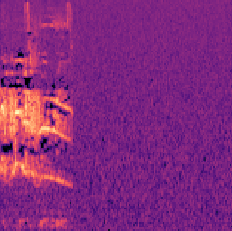
Sound class: Rooster